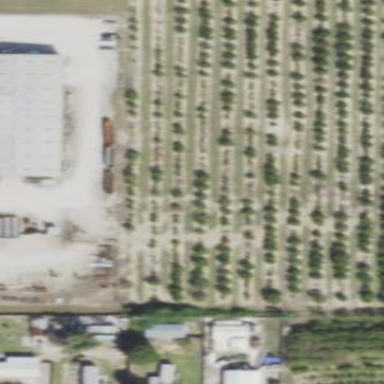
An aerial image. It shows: Orchard.